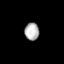
Tissue: prostate
Cell type: Fibroblasts
Senescence score: 0.7274
Nuclear area (px): 248
Mean DAPI intensity: 178.133